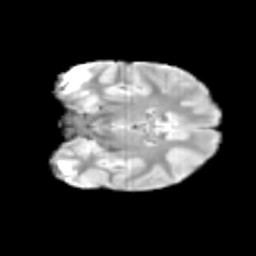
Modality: T2w
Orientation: coronal
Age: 10
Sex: female
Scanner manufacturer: siemens
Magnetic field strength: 3 T
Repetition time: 3.8 s
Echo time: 0.07 s